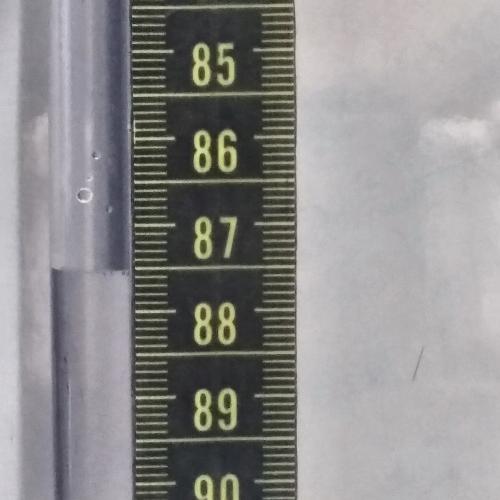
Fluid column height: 87.5 cm